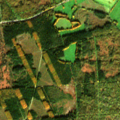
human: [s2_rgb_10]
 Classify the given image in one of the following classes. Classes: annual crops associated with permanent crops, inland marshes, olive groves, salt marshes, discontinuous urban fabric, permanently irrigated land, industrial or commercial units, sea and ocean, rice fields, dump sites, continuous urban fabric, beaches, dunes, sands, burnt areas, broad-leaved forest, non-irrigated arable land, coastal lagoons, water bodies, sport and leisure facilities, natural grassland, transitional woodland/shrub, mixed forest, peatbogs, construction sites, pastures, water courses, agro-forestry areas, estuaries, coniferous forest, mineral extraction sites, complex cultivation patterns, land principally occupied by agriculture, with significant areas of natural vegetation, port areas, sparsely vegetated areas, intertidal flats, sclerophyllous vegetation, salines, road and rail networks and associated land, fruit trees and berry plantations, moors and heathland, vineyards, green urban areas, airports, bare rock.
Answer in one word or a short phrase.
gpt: pastures, broad-leaved forest, coniferous forest, transitional woodland/shrub, peatbogs